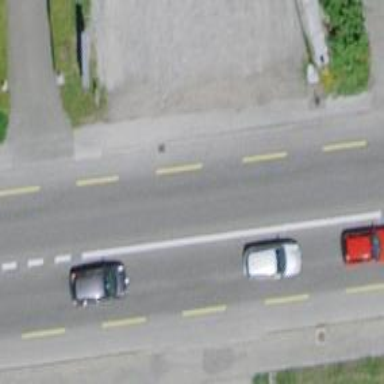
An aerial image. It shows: Primary road with asphalt surface and designated cycle lane.